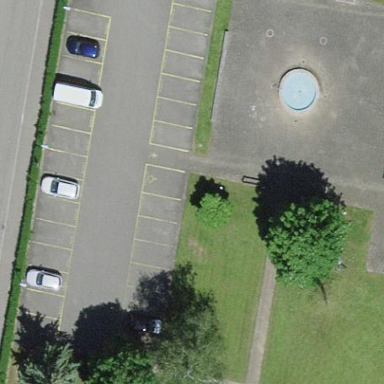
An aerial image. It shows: Parking area with surface.